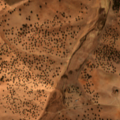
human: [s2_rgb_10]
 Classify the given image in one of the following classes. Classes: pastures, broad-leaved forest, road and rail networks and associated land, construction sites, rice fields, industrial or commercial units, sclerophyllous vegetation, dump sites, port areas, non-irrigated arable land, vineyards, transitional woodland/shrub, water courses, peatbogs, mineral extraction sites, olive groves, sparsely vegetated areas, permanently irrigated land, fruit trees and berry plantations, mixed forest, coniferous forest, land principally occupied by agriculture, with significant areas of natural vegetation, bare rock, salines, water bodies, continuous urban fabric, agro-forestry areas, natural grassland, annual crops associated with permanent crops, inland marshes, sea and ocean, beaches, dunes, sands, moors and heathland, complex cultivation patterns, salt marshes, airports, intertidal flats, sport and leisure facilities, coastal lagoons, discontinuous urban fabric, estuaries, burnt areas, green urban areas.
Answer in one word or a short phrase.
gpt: non-irrigated arable land, agro-forestry areas, transitional woodland/shrub, water bodies